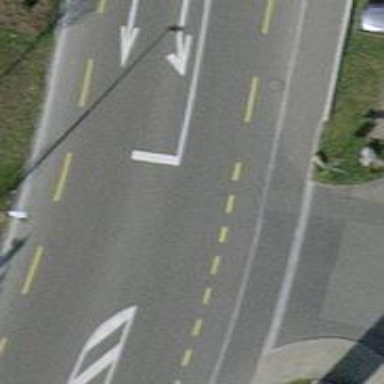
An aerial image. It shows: Tertiary road with asphalt surface and designated lane for cycling on both sides.